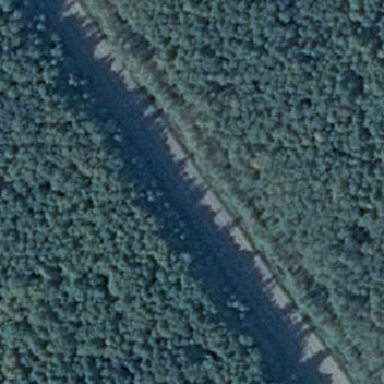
The land is covered with green forest .